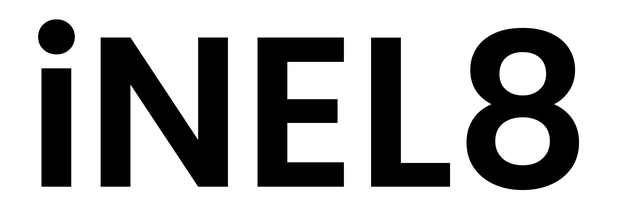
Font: Poppins-SemiBold